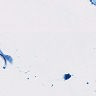
Metastatic tissue present: no